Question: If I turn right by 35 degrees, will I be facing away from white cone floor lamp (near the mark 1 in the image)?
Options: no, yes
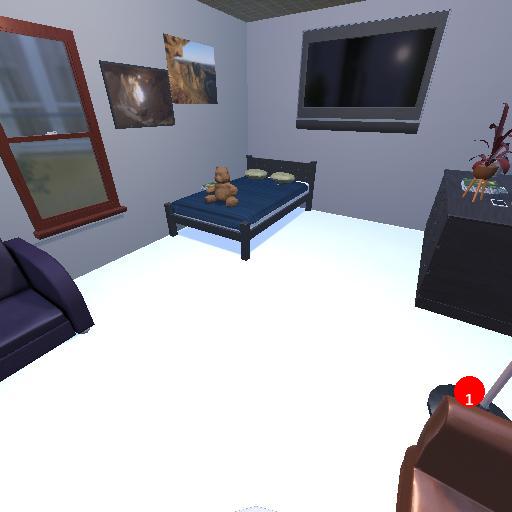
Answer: no